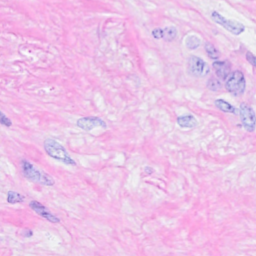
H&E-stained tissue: Breast